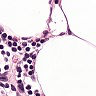
Metastatic tissue present: no